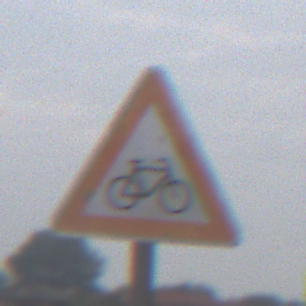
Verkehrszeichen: RadverkehrLinks
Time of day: Midday
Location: Outdoor (Suburban)
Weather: Overcast
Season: NotSpecified
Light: Natural